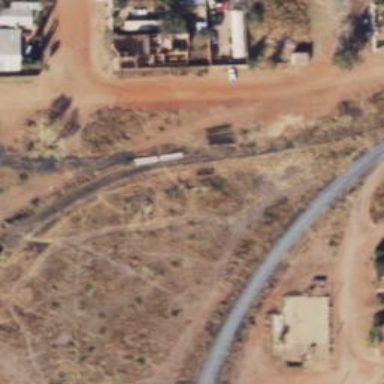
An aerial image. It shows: Disused railway.